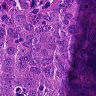
Metastatic tissue present: yes